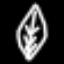
Label: leaf